RGB frame:
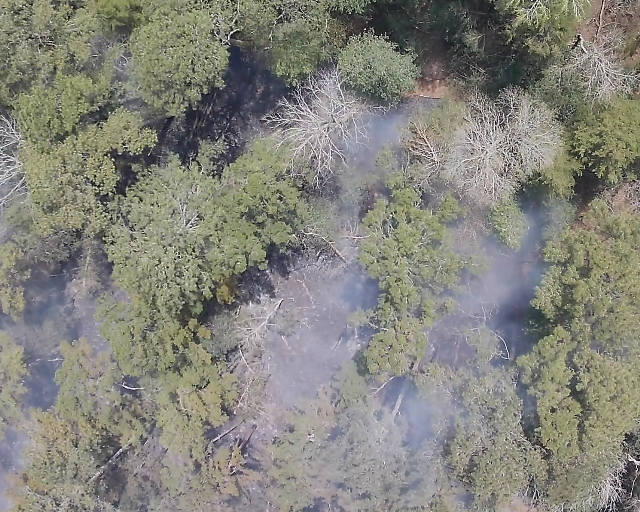
Thermal frame:
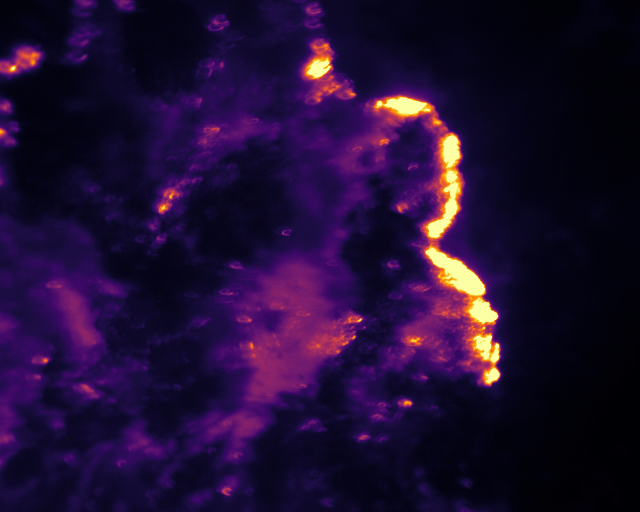
Captured: 2026-02-26 03:40:40
Pixels at or above 80 °C: 7196 (fraction of frame: 0.02196)